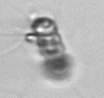
Label: Chaetoceros